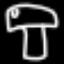
Label: mushroom